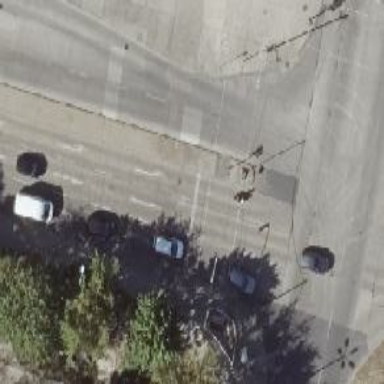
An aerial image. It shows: Road with traffic signals.